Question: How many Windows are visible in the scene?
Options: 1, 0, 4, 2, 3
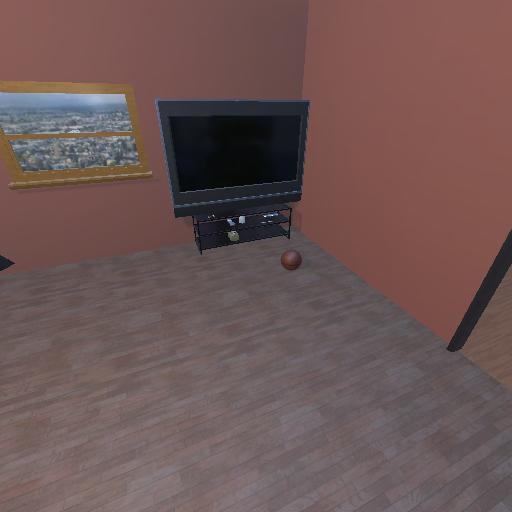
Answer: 1